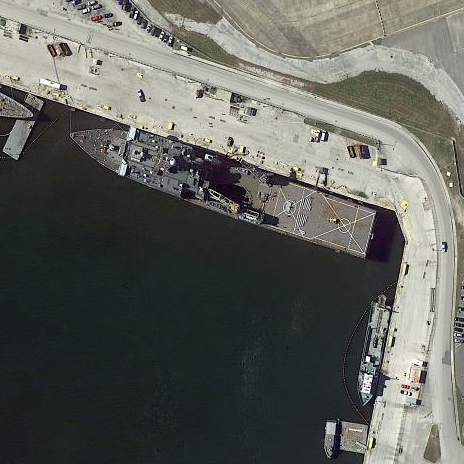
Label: combat